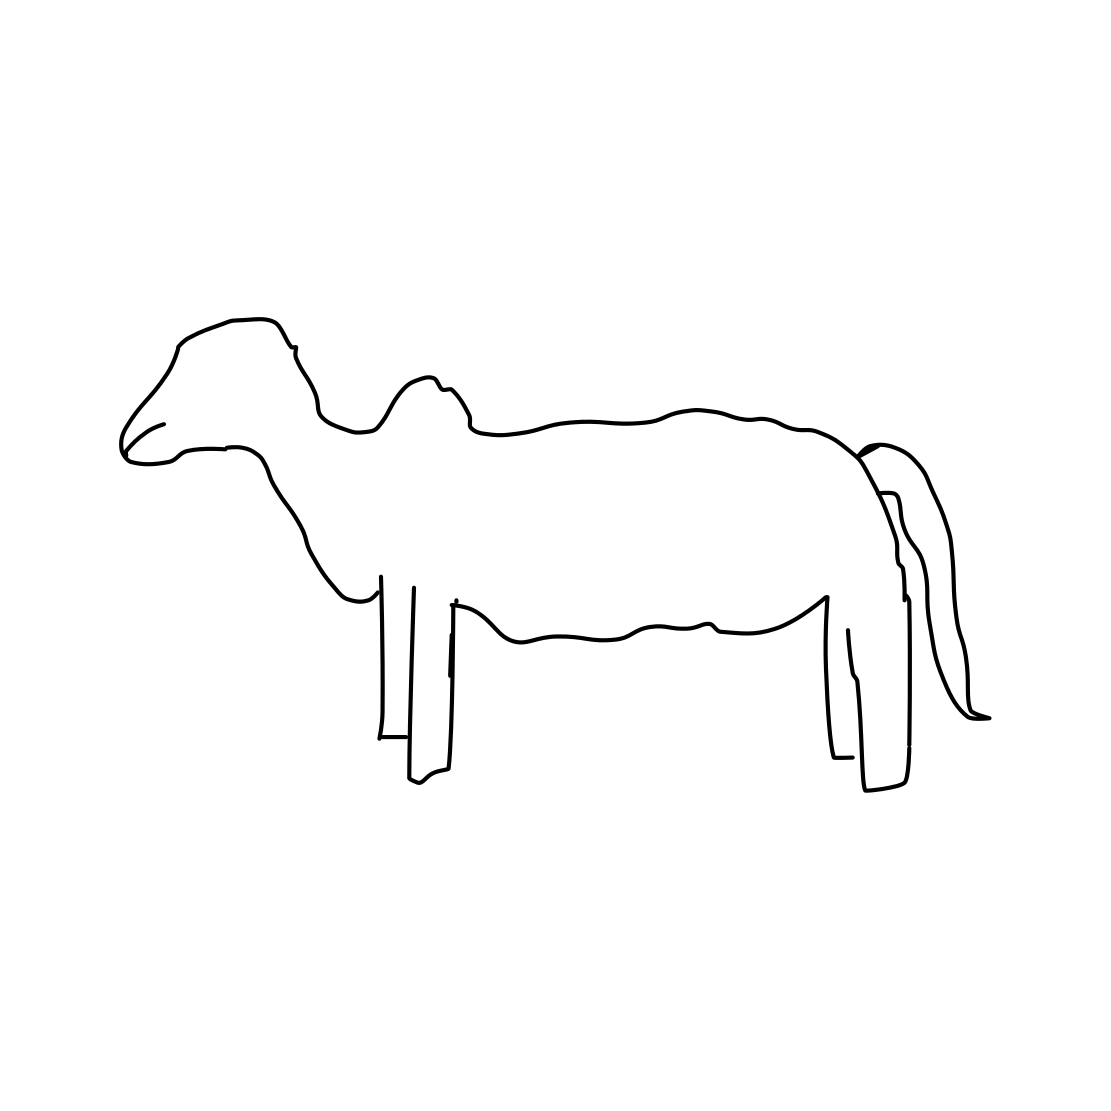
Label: camel